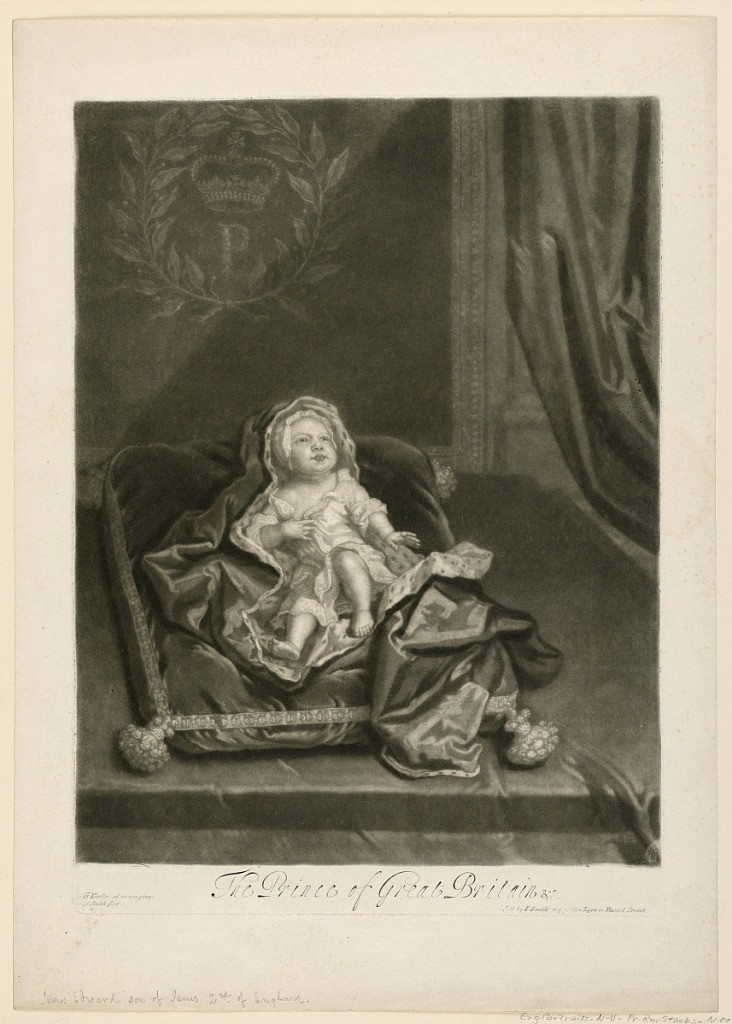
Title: Portrait of James Stuart, The Prince of Great Britain &c
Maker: Sir Godfrey Kneller, German, British, 1646 - 1723
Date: ca. 1688
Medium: Mezzotint in dark brown ink on paper
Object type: Print
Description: Prince James Francis Edward Stuart (1688-1766), son of James II, is shown as a baby lying in state on a velvet cushion.